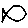
Label: fish